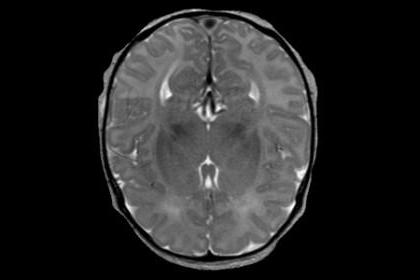
Label: notumor